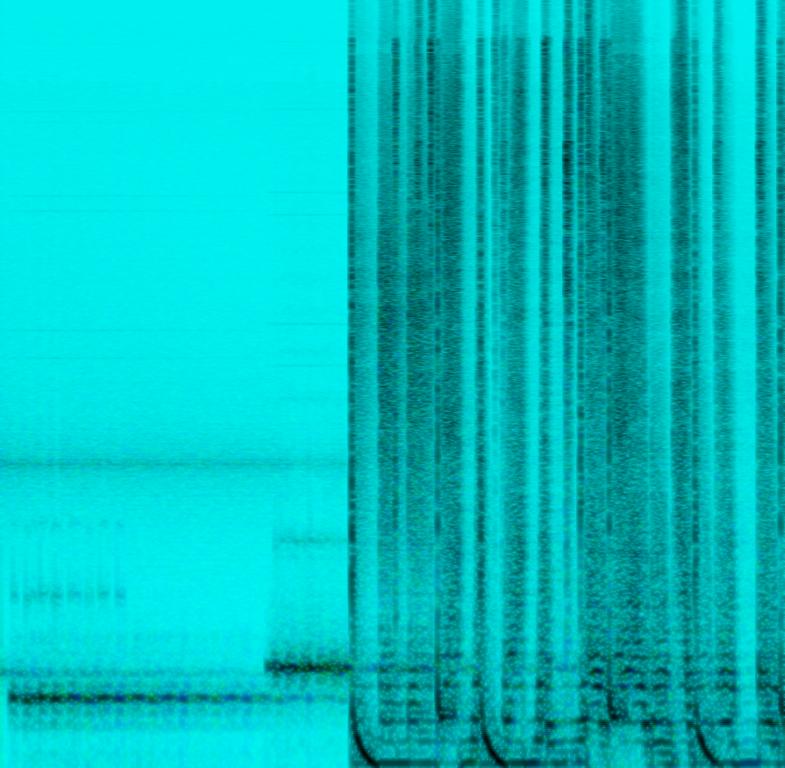
The Dubstep song features a punchy kick and snare hits, groovy hi hats, aggressive synth bass and mellow bells melody played in the beginning. It sounds energetic and haunting.